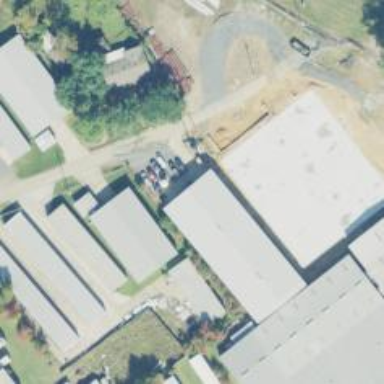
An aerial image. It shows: Building that serves as storage rental shop.